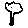
Label: tree